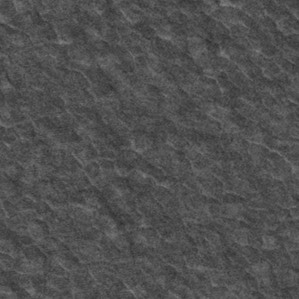
Label: frost